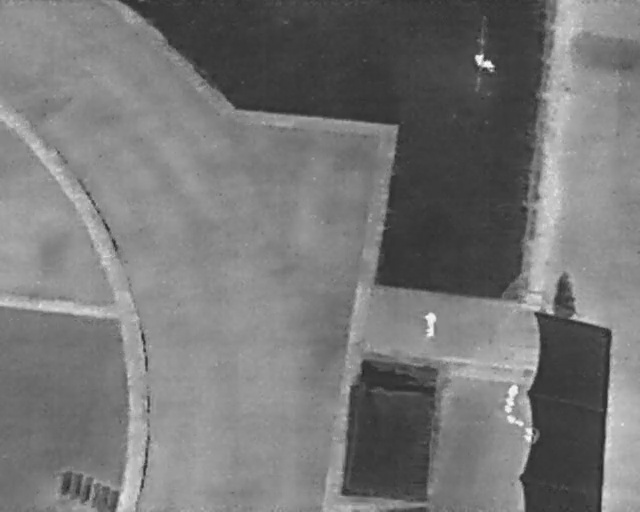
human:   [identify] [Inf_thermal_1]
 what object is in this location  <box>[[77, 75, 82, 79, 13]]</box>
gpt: <ref>1 large person at the bottom right</ref>

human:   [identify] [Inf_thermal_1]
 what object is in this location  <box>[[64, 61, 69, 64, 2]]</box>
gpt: <ref>1 large person at the center</ref>